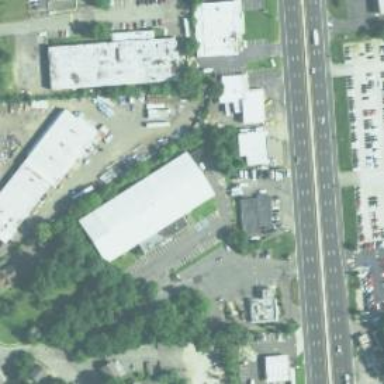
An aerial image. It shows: Commercial building located next to sports center.